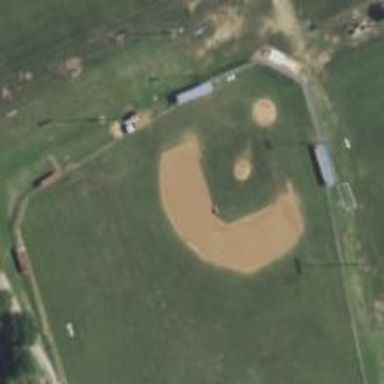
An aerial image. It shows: Baseball pitch for leisure land activities.